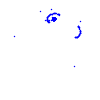
Particle: electron